如图，在等腰梯形 $ABCD$ 中，$AD \parallel BC$，$\angle B = 60^\circ$，$AB = AD$，设 $\vec{AB} = \vec{a}, \vec{AD} = \vec{b}$，用向量 $\vec{a}, \vec{b}$ 表示 $\vec{DC}$，结果正确的是（ \quad ）

figure1

A. $\vec{DC} = \vec{a} - \vec{b}$ \quad B. $\vec{DC} = \vec{a} + \vec{b}$ \quad C. $\vec{DC} = \vec{a} - \dfrac{1}{2}\vec{b}$ \quad D. $\vec{DC} = \vec{a} + \dfrac{1}{2}\vec{b}$
【解答】
【答案】B

【分析】本题考查平面向量的线性运算、等边三角形的判定与性质、平行四边形的判定与性质，注意向量的方向是解答的关键. 如图，过点 $A$ 作 $AH \parallel CD$ 交 $BC$ 于点 $H$. 证明 $BH = AB = AD = CH$，求出 $\vec{BC}$，再根据 $\vec{DC} = \vec{DA} + \vec{AB} + \vec{BC}$ 求解.

【详解】解：如图，过点 $A$ 作 $AH \parallel CD$ 交 $BC$ 于点 $H$.

figure2

在等腰梯形 $ABCD$ 中，$AD \parallel BC$，

$\therefore \angle B = \angle C = 60^\circ$，

$\because AH \parallel CD$，

$\therefore \angle AHB = \angle C = 60^\circ$，

$\therefore \triangle ABH$ 是等边三角形，

$\therefore AB = BH = AH$，

$\because AD \parallel CH, AH \parallel CD$，

$\therefore$ 四边形 $ADCH$ 是平行四边形，

$\therefore AD = CH = BH = AB$，

$\therefore BC = CH + BH = 2AD$

$\therefore \vec{BC} = 2\vec{b}$，

$\therefore \vec{DC} = \vec{DA} + \vec{AB} + \vec{BC} = -\vec{b} + \vec{a} + 2\vec{b} = \vec{a} + \vec{b}$.

故选：B.
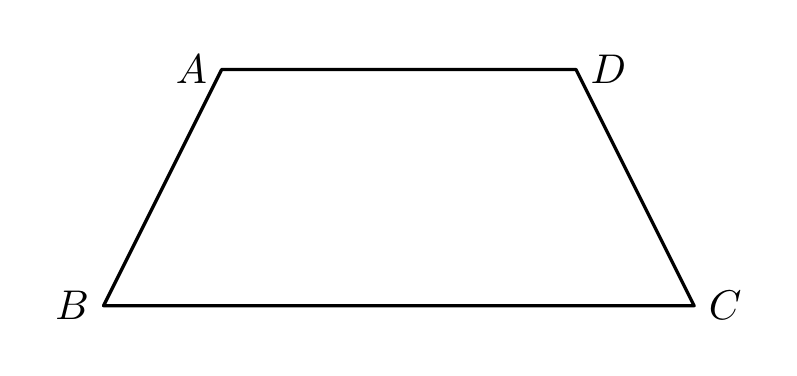
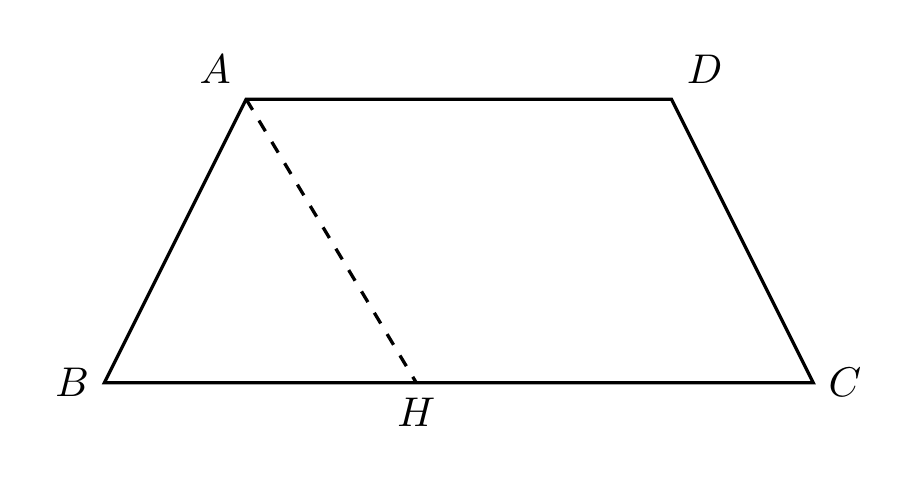